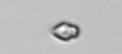
Label: Heterocapsa_rotundata